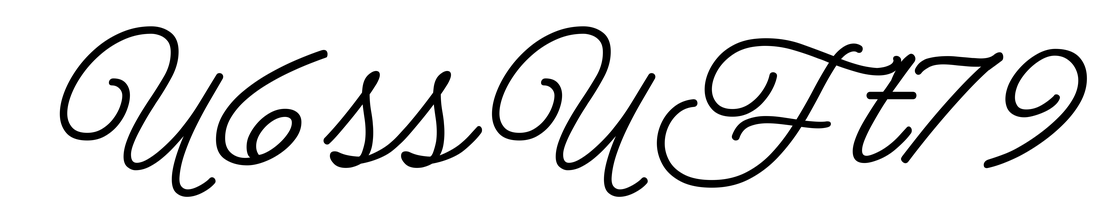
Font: MeowScript-Regular